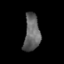
Tissue: skin
Cell type: T cells
Senescence score: 0.2133
Nuclear area (px): 580
Mean DAPI intensity: 98.819